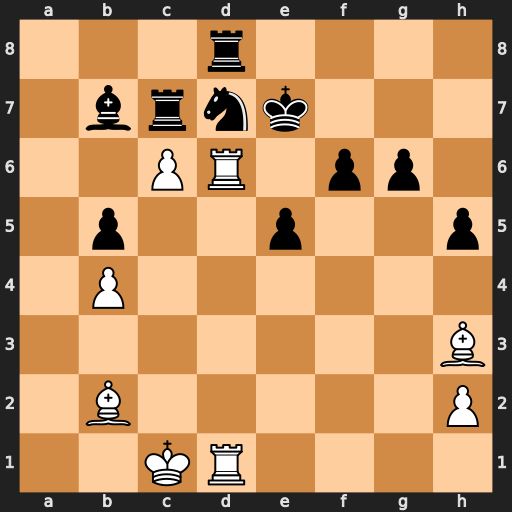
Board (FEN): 3r4/1brnk3/2PR1pp1/1p2p2p/1P6/7B/1B5P/2KR4
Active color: w
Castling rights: -
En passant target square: -
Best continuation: Rxd7+ Rdxd7 Rxd7+ Rxd7 Bxd7